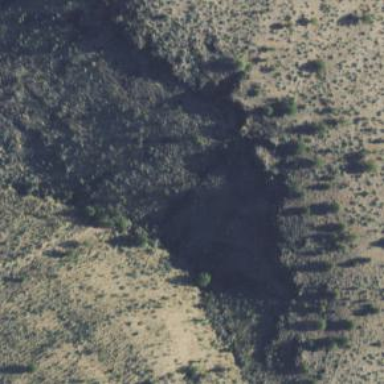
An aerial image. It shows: Cliff in nature.